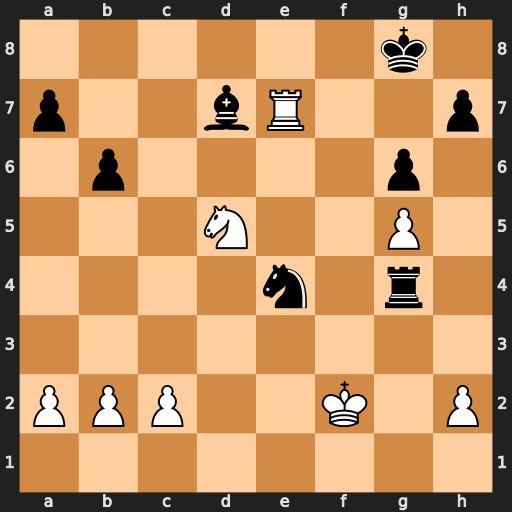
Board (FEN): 6k1/p2bR2p/1p4p1/3N2P1/4n1r1/8/PPP2K1P/8
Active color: w
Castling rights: -
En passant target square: -
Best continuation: Rxe4 Rxe4 Nf6+ Kf7 Nxe4